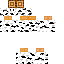
A female human skin with pale skin, wearing brown long hair dressed in a blue hoodie and red pants, featuring a closed mouth.